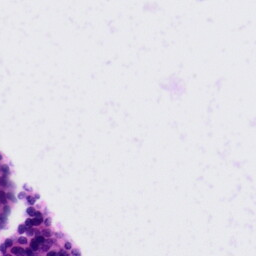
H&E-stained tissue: Tonsil